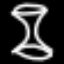
Label: hourglass